Question: i have select a 'SelectOneMenu' in my jsf page but display date like
> Thu May 30 00:00:00 WET 2013
but i want display it like 30/06/2013 in the jsf page. thats my code in my jsf page:
'''
<p:selectOneMenu id="Dateplanif" value="#{ gestionduplanning.dateplanificationnew}">
<f:selectItems value="#{gestionduplanning.datelist}" var="da" itemValue="#{da}" itemLabel="#{da}" />
</p:selectOneMenu>
'''
i am showing i list of date in jsf that the user need to chose one of them but i want to sow it like dd/MM/yyyy .
this a part of my managed bean :
'''
List<Date> datelist = new ArrayList<Date>();
Date dateplanificationnew ;
public void initialize() {
DateFormat dateFormat = new SimpleDateFormat("yyyy/MM/dd HH:mm:ss");
datelist = manageOfPlanifie.retournerdatedesplanif();
}
'''
how i can display it like dd/MM/yyyy ??
update 1 :
i used the solution of @mekk work but i cant validate and get the value of date after thats what i got

how to solve that ??
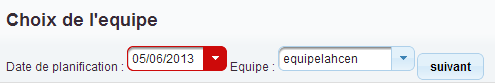
Answer: i found a solution to my problem with converting my date to String then back it to Date . i will show you a sample example of it :
this is my managed bean:
'''
public class Testbean {
@EJB
private ManageOfPlanifieLocal manageOfPlanifie;
List<Date> listdate = new ArrayList<Date>();
List<String> listdatestring = new ArrayList<String>();
String newdate="";
Date dateplanification;
@PostConstruct
public void initialize() {
listdate=manageOfPlanifie.retournerdatedesplanif();
Format formatter = new SimpleDateFormat("dd/MM/yyyy");
for(int i=0;i<listdate.size();i++)
{listdatestring.add(formatter.format(listdate.get(i)));}
}
public String gototest2(String datedate) throws ParseException
{dateplanification= new SimpleDateFormat("dd/MM/yyyy", Locale.ENGLISH).parse(datedate);
return "test2.xhtml?faces-redirect=true";
}
'''
test1.xhtml (my first jsf page)
'''
<h2>Choix de l'equipe</h2>
<h:outputLabel for="dateplanif" value="date de planification : " />
<p:selectOneMenu id="dateplanif" value="#{testbean.newdate}" >
<f:selectItems value="#{testbean.listdatestring}" var="da" itemValue="#{da}" itemLabel="#{da}" />
</p:selectOneMenu>
<p:commandButton value="suivant" style="color:black;" action="#{testbean.gototest2(testbean.newdate)}" update="@form" />
'''
test2.xhtml
'''
<h:outputText value="Date : "/>
<h:outputText value="#{testbean.dateplanification}" />
'''
this solution is working very well for me and escape problem in selectOneMenu .